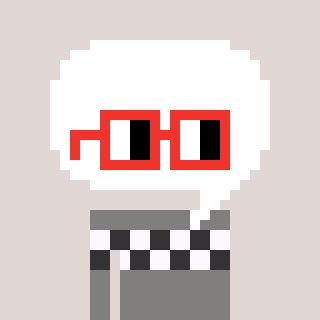
a pixel art character with square red glasses, a speech bubble-shaped head and a bluegrey-colored body on a warm background